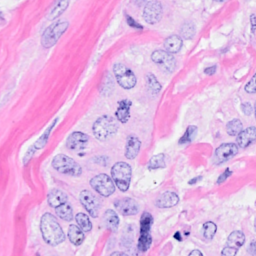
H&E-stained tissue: Breast